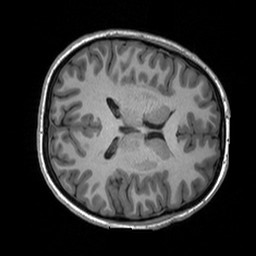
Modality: T1w
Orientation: axial
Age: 25
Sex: female
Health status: healthy
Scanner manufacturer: siemens
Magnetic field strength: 3 T
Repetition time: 2 s
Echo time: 0.00197 s